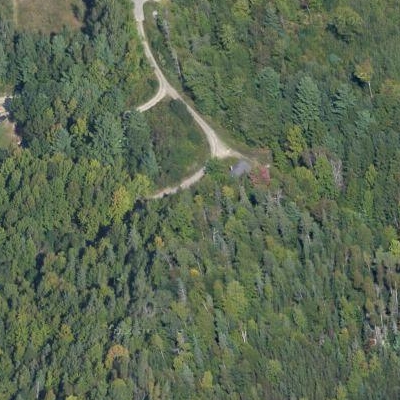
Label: eForest